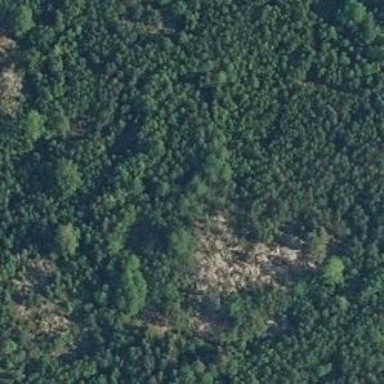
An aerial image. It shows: Natural cliff.